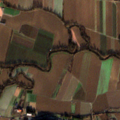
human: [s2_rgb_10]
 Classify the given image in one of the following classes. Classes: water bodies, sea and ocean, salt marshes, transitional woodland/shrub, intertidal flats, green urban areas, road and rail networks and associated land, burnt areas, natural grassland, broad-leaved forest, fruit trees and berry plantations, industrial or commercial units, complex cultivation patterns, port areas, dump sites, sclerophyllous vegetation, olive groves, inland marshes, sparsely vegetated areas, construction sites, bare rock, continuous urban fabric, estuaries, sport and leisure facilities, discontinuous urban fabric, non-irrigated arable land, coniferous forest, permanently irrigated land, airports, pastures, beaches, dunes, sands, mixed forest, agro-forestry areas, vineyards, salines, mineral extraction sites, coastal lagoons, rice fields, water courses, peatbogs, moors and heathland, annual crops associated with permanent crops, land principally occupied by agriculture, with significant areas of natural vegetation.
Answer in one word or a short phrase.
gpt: discontinuous urban fabric, non-irrigated arable land, land principally occupied by agriculture, with significant areas of natural vegetation, broad-leaved forest